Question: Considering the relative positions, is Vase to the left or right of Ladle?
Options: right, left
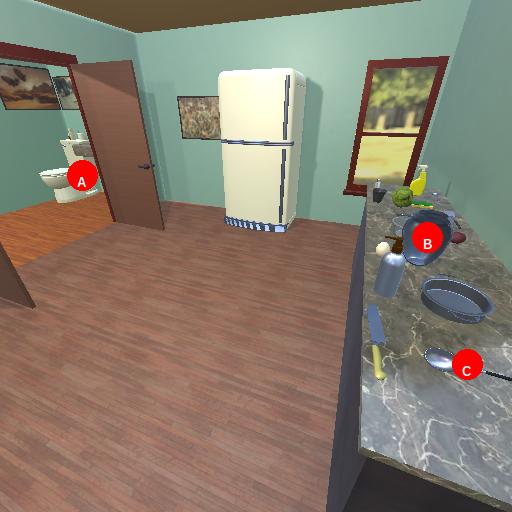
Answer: right